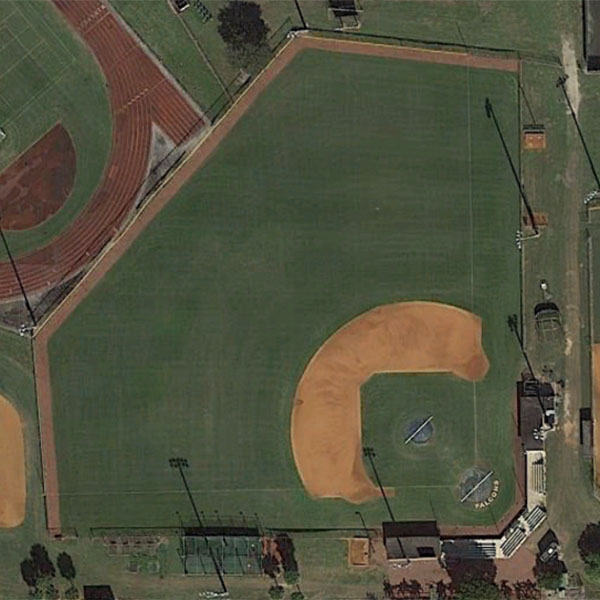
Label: BaseballField